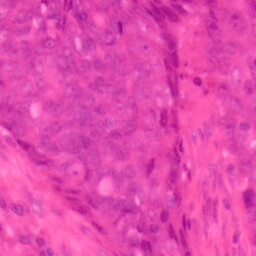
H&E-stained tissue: Colon